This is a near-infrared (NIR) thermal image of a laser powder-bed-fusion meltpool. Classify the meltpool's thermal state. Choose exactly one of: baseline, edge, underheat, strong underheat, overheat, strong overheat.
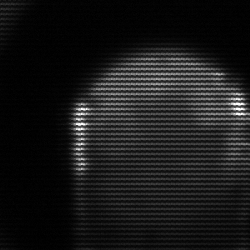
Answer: edge